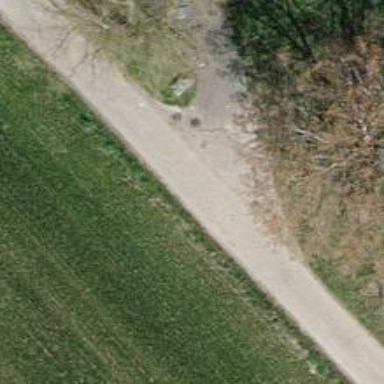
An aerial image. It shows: Well-maintained track road of grade 1.